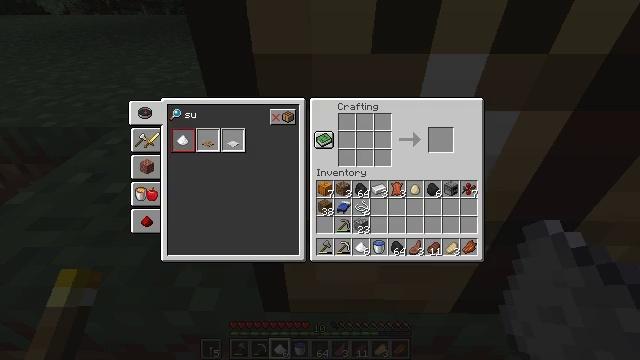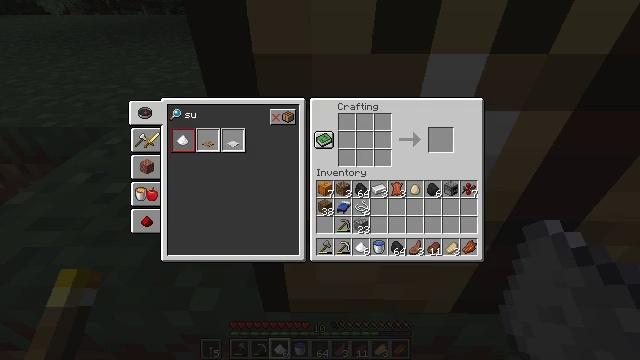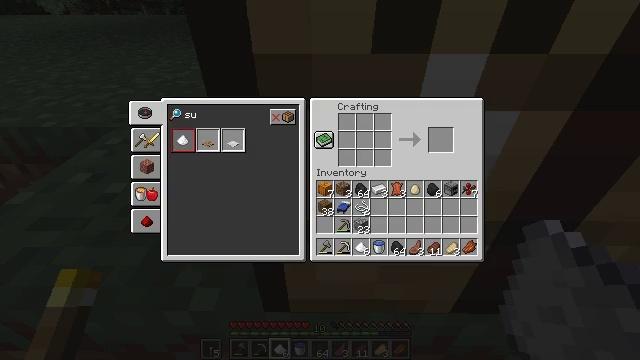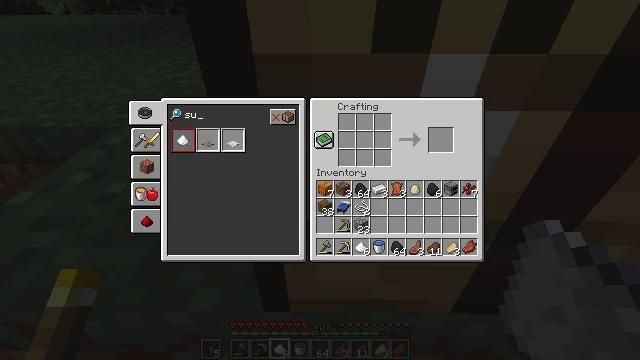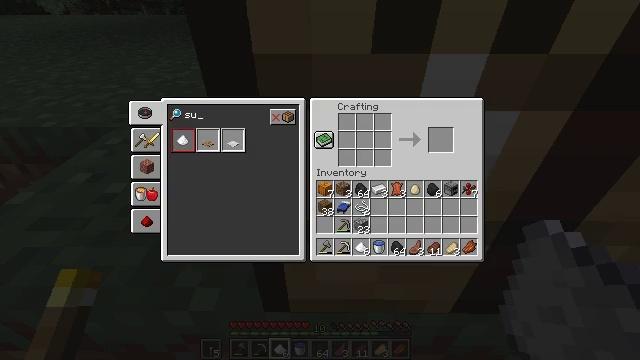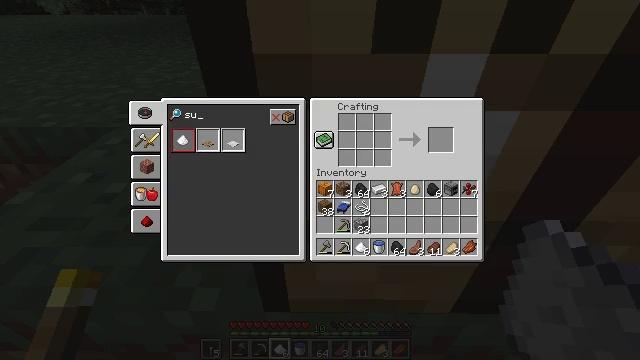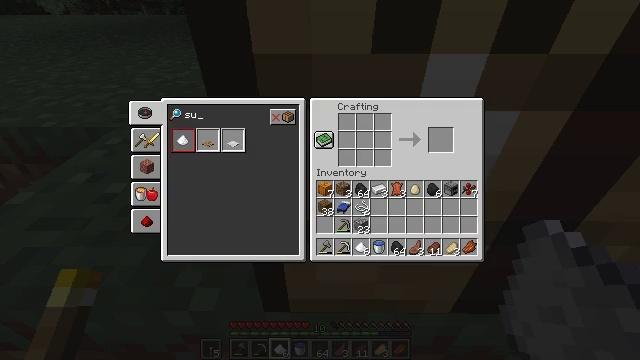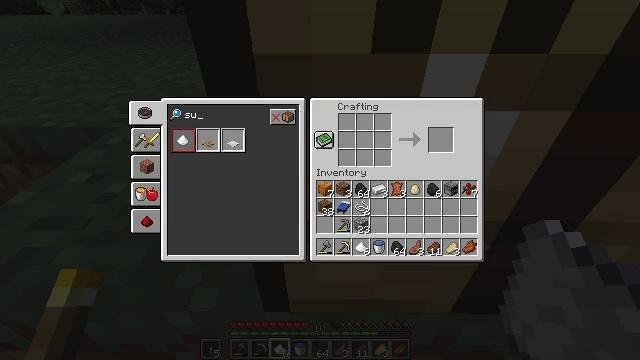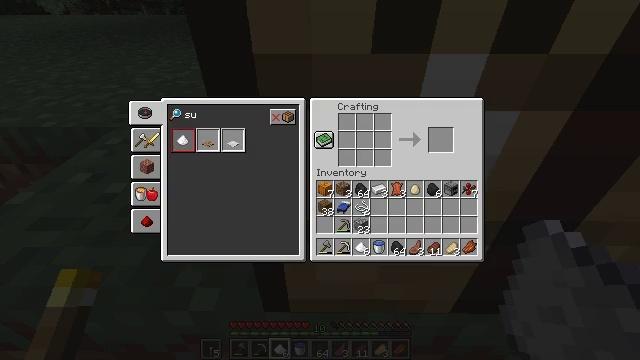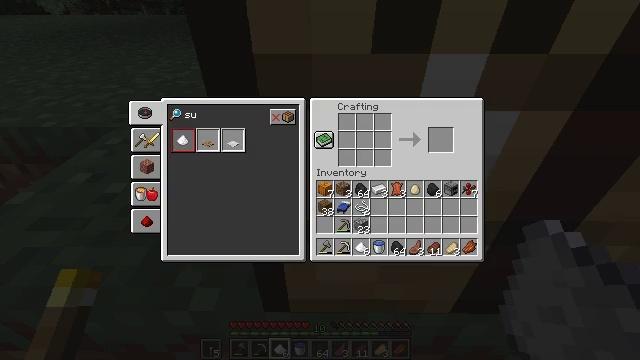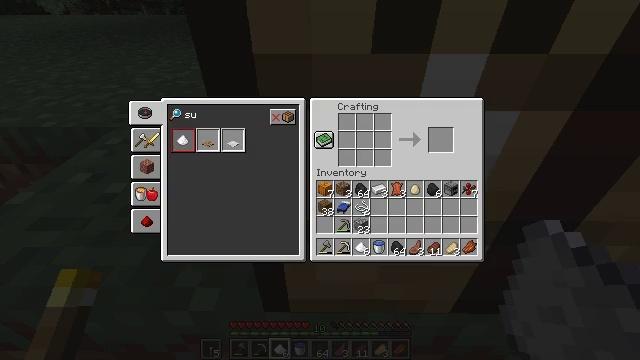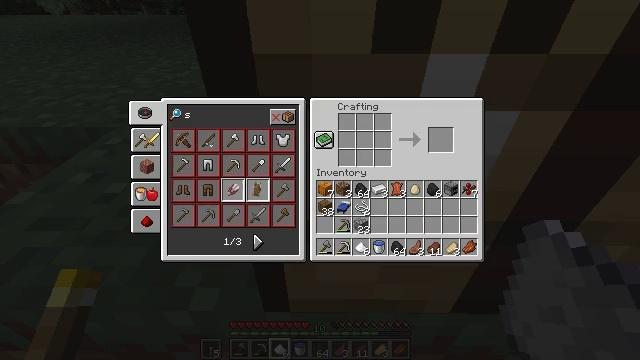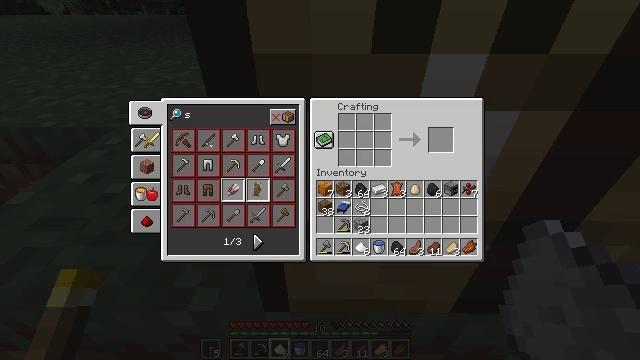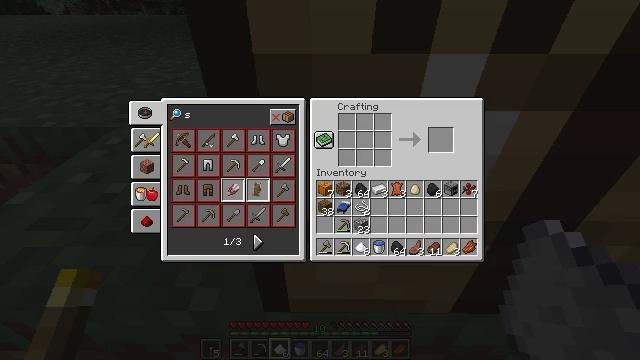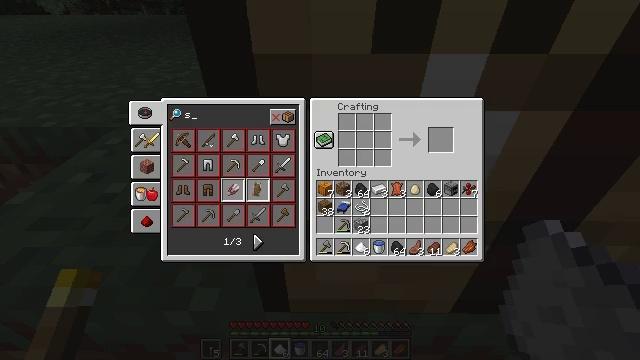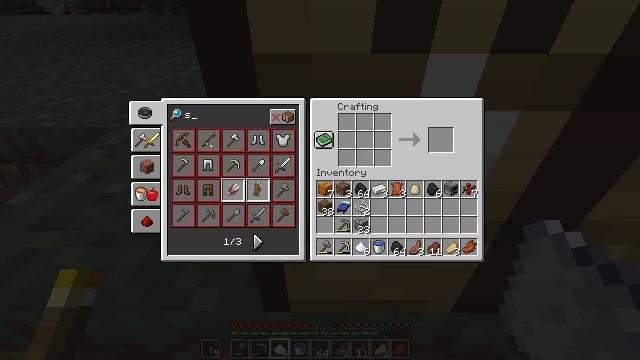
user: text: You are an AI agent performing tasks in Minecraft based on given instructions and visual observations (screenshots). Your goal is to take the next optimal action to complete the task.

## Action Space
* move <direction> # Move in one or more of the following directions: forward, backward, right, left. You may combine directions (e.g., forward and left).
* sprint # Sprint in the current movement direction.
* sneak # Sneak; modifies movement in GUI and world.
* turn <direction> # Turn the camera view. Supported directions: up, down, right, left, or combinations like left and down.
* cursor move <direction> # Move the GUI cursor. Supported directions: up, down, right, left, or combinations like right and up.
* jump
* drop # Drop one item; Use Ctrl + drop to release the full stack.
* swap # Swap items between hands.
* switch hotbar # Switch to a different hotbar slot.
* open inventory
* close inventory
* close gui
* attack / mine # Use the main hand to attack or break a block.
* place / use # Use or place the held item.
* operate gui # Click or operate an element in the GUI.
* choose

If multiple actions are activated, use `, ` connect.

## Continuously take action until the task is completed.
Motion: motion action
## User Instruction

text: Craft a pumpkin pie.
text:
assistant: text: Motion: no_op
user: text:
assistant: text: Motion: no_op
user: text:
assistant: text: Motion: no_op
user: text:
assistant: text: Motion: no_op
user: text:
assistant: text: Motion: no_op
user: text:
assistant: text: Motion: no_op
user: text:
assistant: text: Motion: no_op
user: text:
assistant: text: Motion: no_op
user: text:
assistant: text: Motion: no_op
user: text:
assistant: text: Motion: no_op
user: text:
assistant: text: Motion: no_op
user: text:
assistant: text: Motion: no_op
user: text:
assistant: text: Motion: no_op
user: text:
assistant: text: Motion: no_op
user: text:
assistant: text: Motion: no_op
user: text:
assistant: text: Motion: no_op
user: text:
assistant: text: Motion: no_op
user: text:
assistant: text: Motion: no_op
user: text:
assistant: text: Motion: no_op
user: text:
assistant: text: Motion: no_op
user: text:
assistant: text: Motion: no_op
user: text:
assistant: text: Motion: no_op
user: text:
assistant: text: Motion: no_op
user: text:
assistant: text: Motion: no_op
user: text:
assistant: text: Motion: no_op
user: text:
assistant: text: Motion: no_op
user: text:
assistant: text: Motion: no_op
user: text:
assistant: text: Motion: no_op
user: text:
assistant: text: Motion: no_op
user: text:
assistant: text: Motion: no_op